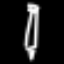
Label: pencil